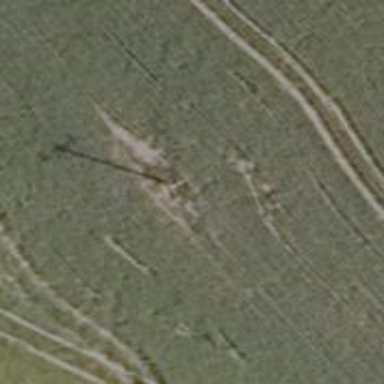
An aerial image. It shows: Power pole.